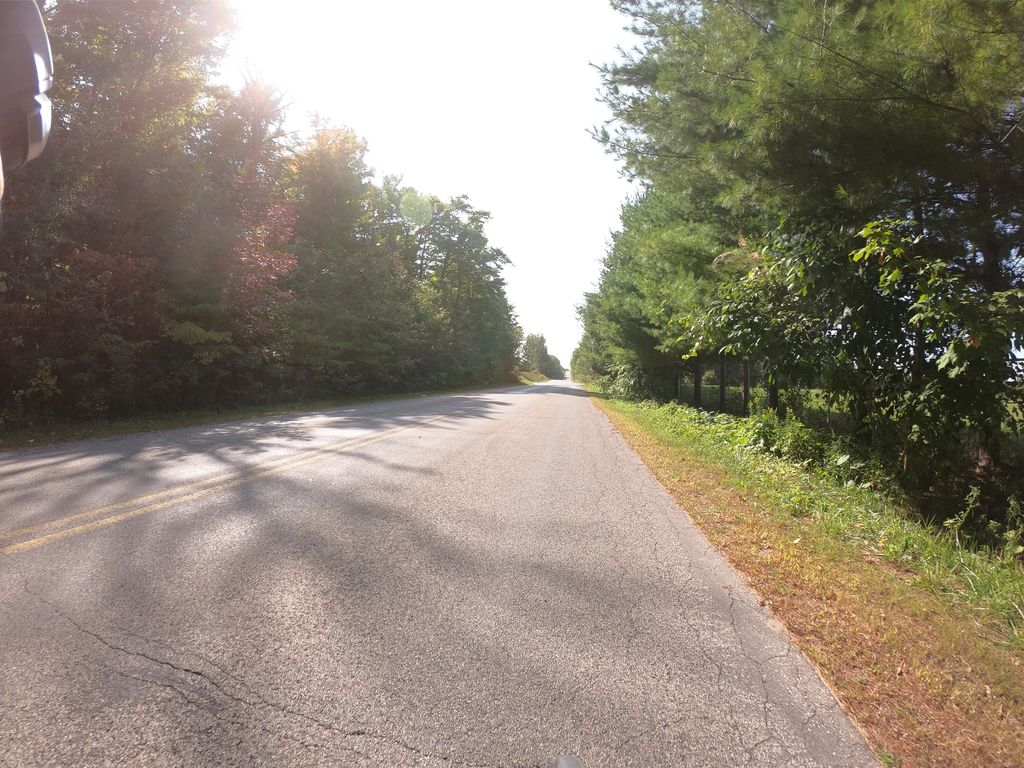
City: kitchener-waterloo